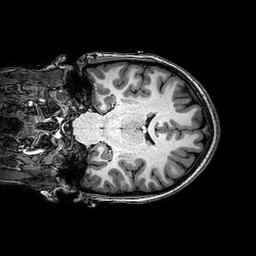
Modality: T1w
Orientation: coronal
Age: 24
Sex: female
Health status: healthy
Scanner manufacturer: philips
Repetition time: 0.008163 s
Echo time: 0.00374 s